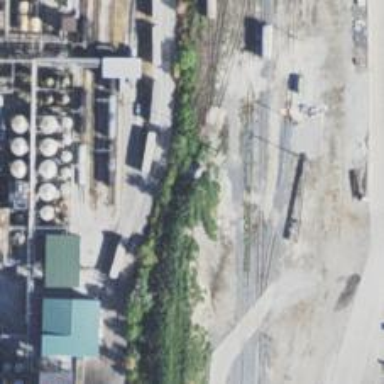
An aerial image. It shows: Abandoned railway yard is depicted.